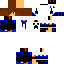
A male human skin with medium skin, wearing brown long hair dressed in a blue hoodie and blue pants, featuring a closed mouth.